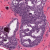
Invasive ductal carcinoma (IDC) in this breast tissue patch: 1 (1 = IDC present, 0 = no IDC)